Question: I'm attempting to create a simple single-page website, however I'm having problems with spacing in the navbar (as seen below).

Using an un-ordered list works fine until the list ends up behind the central logo. Using the current code adding an empty list creates too big a gap. Is it possible to change the spacing of individual list elements?
'''
.navbar {
position: fixed;
top: 0;
height: 11.5vh;
width: 100vw;
/* background-color: #07470B; */
/* opacity: 0.96; */
background: #f6f6f6;
z-index: 10;
padding: 0;
margin: 0;
}
.navbar ul {
list-style-type: none;
margin: 0;
padding-left: 5vw;
padding-top: 3vh;
}
.navbarList {
display: inline-block;
width: 14vw;
font-family: 'Raleway';
font-size: 5vh;
padding: 0;
margin: 0;
}
.navbarList li {
margin: 0;
}
.navbarList a {
color:#989898;
text-decoration: none;
}
.navbarList a:hover{
color: #e68935;
}
'''
'''
<body id="site">
<a href="#page1" class="smoothScroll"><img id="logoTop" src="images/logoHead.png"></a>
<div id="site">
<div class="navbar">
<ul>
<!-- <li class="navbarList">
<a href="#page1" class="smoothScroll">HOME</a>
</li> -->
<li class="navbarList">
<a href="#divEndPage1" class="smoothScroll">ABOUT</a>
</li>
<!--<li class="navbarList"></li>-->
<li class="navbarList">
<a href="#page3" class="smoothScroll">EVENTS</a>
</li>
<li class="navbarList">
<a href="#page4" class="smoothScroll">GALLERY</a>
</li>
<li class="navbarList"></li>
<li class="navbarList">
CONTACT
</li>
<li class="navbarList">
CONTACT
</li>
</ul>
<div id="navbarUnderline"></div>
</div>
</body>
'''
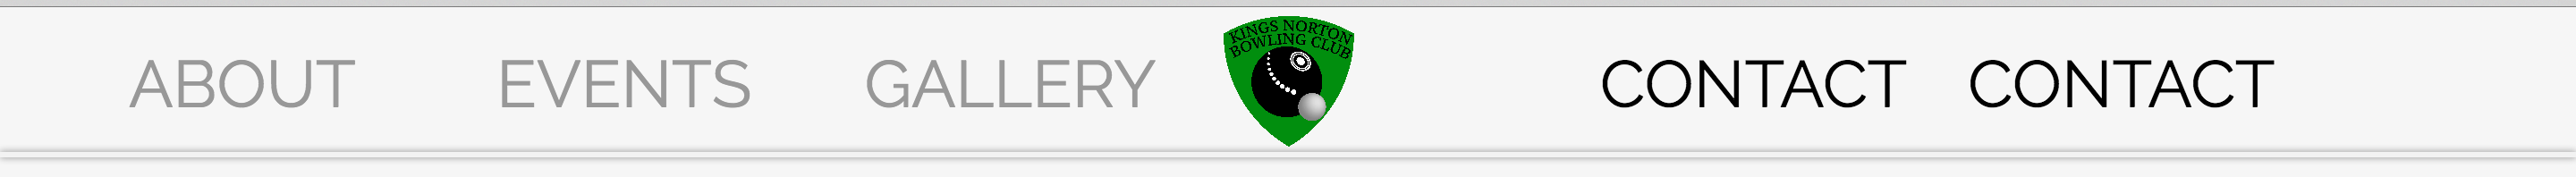
Answer: - 'position:absolute''z-index'- 'width''padding'
IDs('#') unique.
'''
*,
*::before,
*::after {
box-sizing: border-box
}
body {
margin: 0
}
#main {
position: relative
}
.navbar {
position: fixed;
top: 0;
height: 12vh;
width: 100vw;
/* background-color: #07470B; */
/* opacity: 0.96; */
background: #f6f6f6;
z-index: 10;
padding: 0;
margin: 0;
}
.navbar ul {
list-style-type: none;
margin: 0;
padding-left: 5vw;
padding-top: 3vh;
}
.navbarList {
display: inline-block;
font-family: 'Raleway';
font-size: 3vw;
padding: 2vh 2vw;
}
.navbarList li {
margin: 0;
}
.navbarList a {
color: #989898;
text-decoration: none;
}
.navbarList a:hover {
color: #e68935;
}
#logoTop {
position: absolute;
top: 2vh;
left: 55%;
z-index: 11
}
'''
'''
<body id="site">
<div id="main">
<a id="logoTop" href="#page1" class="smoothScroll">
<img src="//lorempixel.com/30/20">
</a>
<div class="navbar">
<ul>
<!-- <li class="navbarList">
<a href="#page1" class="smoothScroll">HOME</a>
</li> -->
<li class="navbarList">
<a href="#divEndPage1" class="smoothScroll">ABOUT</a>
</li>
<!--<li class="navbarList"></li>-->
<li class="navbarList">
<a href="#page3" class="smoothScroll">EVENTS</a>
</li>
<li class="navbarList">
<a href="#page4" class="smoothScroll">GALLERY</a>
</li>
<li class="navbarList"></li>
<li class="navbarList">
CONTACT
</li>
<li class="navbarList">
CONTACT
</li>
</ul>
<div id="navbarUnderline"></div>
</div>
</div>
</body>
'''